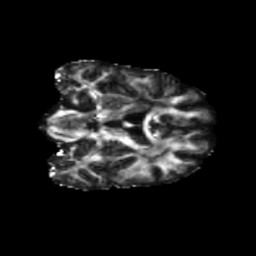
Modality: FA
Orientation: coronal
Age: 50
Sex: female
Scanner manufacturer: siemens
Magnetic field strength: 3 T
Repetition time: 5.47 s
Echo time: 0.0854 s